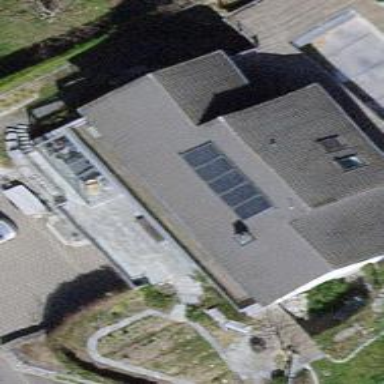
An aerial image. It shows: Solar power generator with photovoltaic panels.